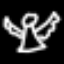
Label: angel